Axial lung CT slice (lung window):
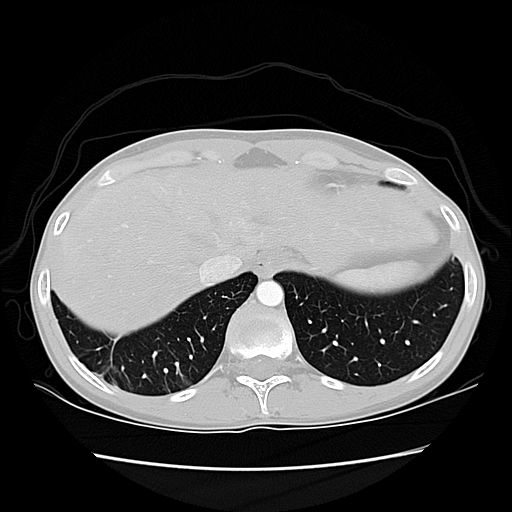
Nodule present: no